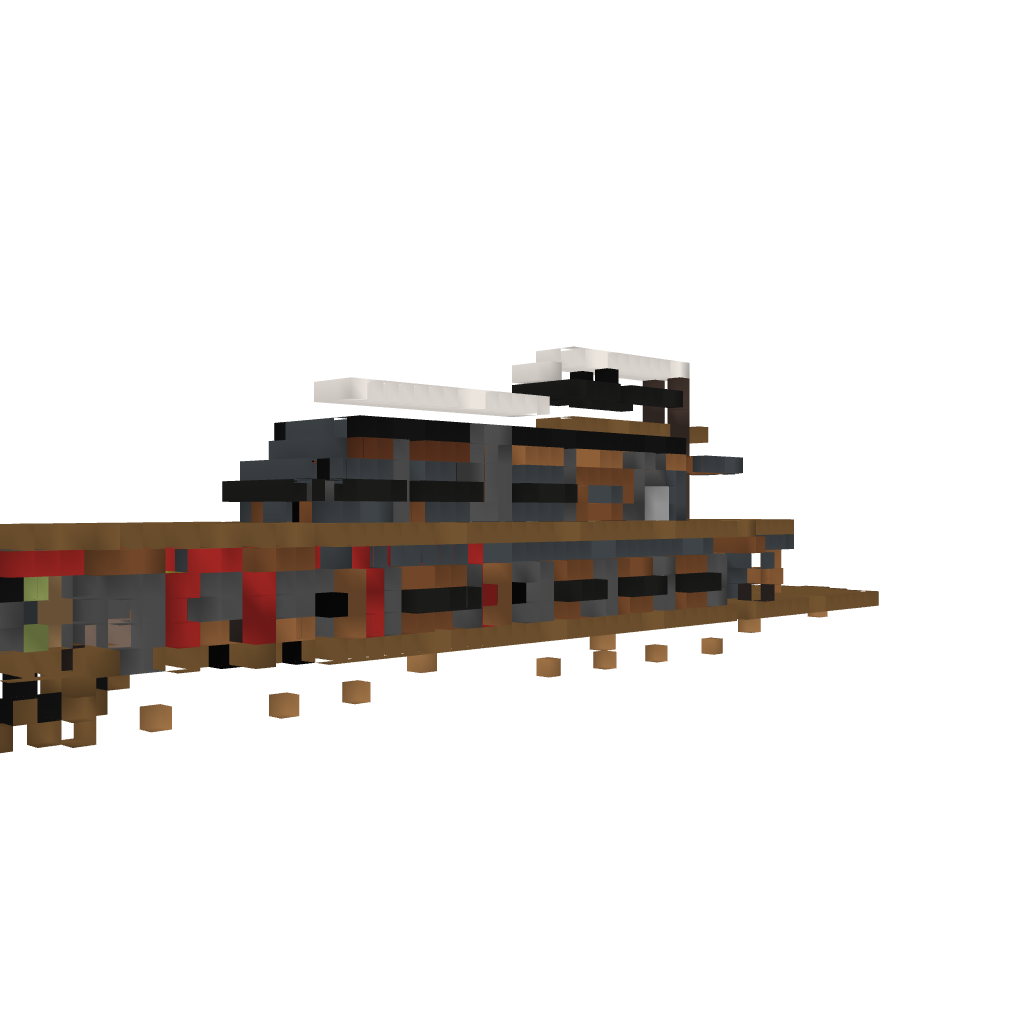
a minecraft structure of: Yacht (w/o water)